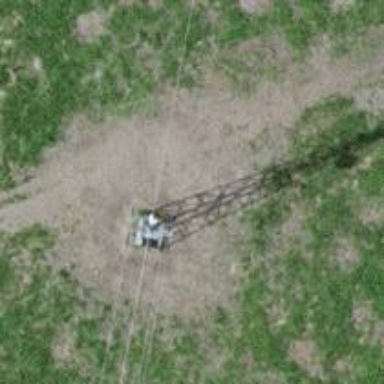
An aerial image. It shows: Power tower.